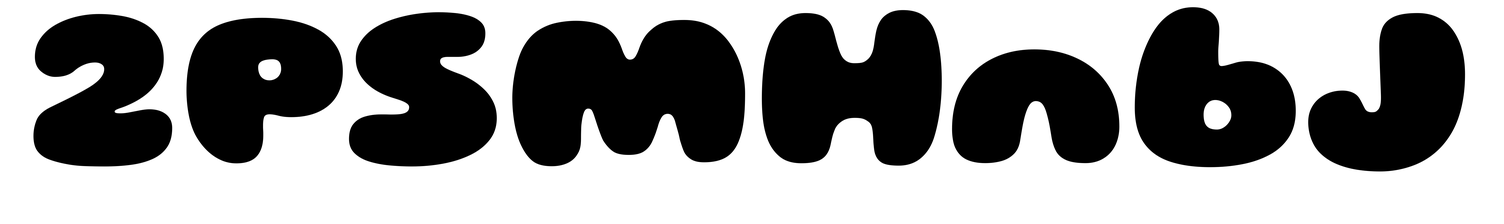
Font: Gluten_Black